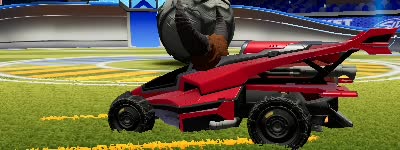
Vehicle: aftershock